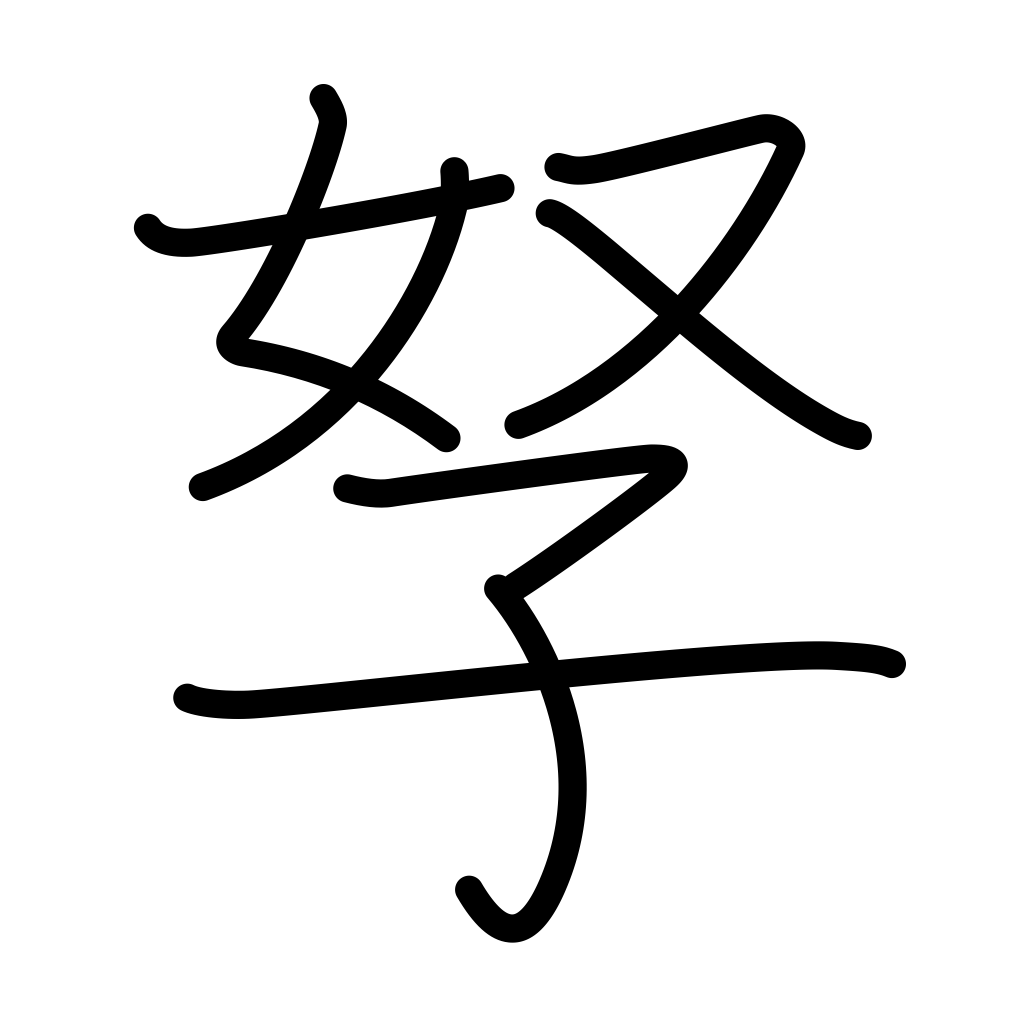
Meaning: child, wife and children, servant, slave